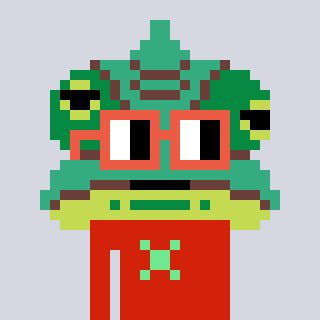
a pixel art character with square orange glasses, a chameleon-shaped head and a red-colored body on a cool background